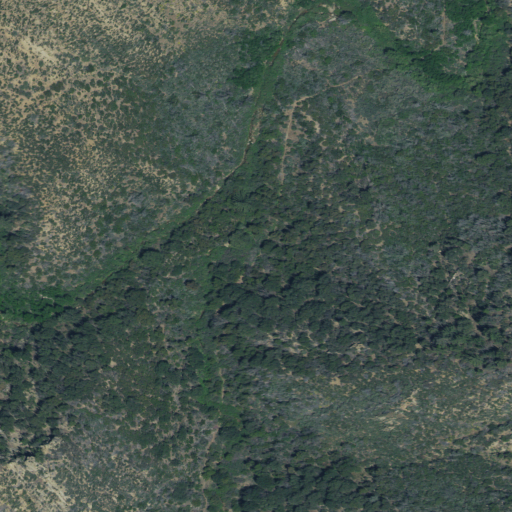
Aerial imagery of valley in California named Chokecherry Canyon containing shrub, open development, and evergreen forest